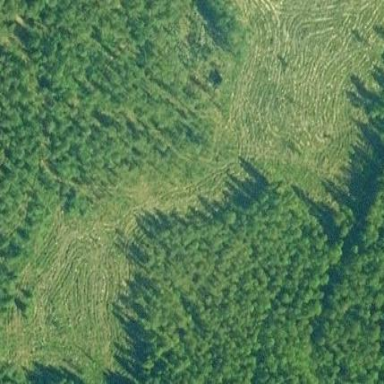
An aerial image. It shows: Clearcut area created by human activity.